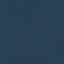
Land use / land cover class: SeaLake